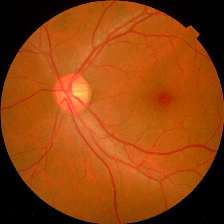
Diabetic retinopathy grade: No DR